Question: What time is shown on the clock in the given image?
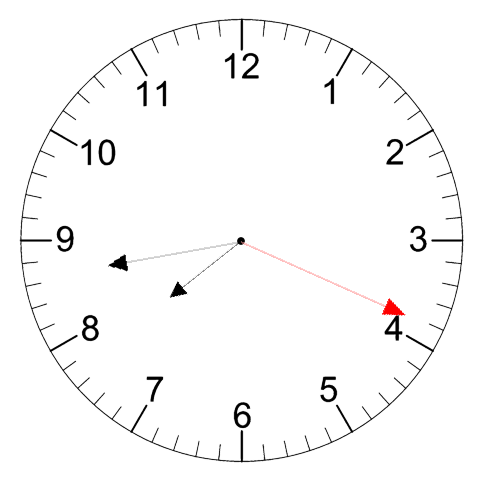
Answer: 07:43:19